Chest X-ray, PA view. Patient: 54 years old, sex F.
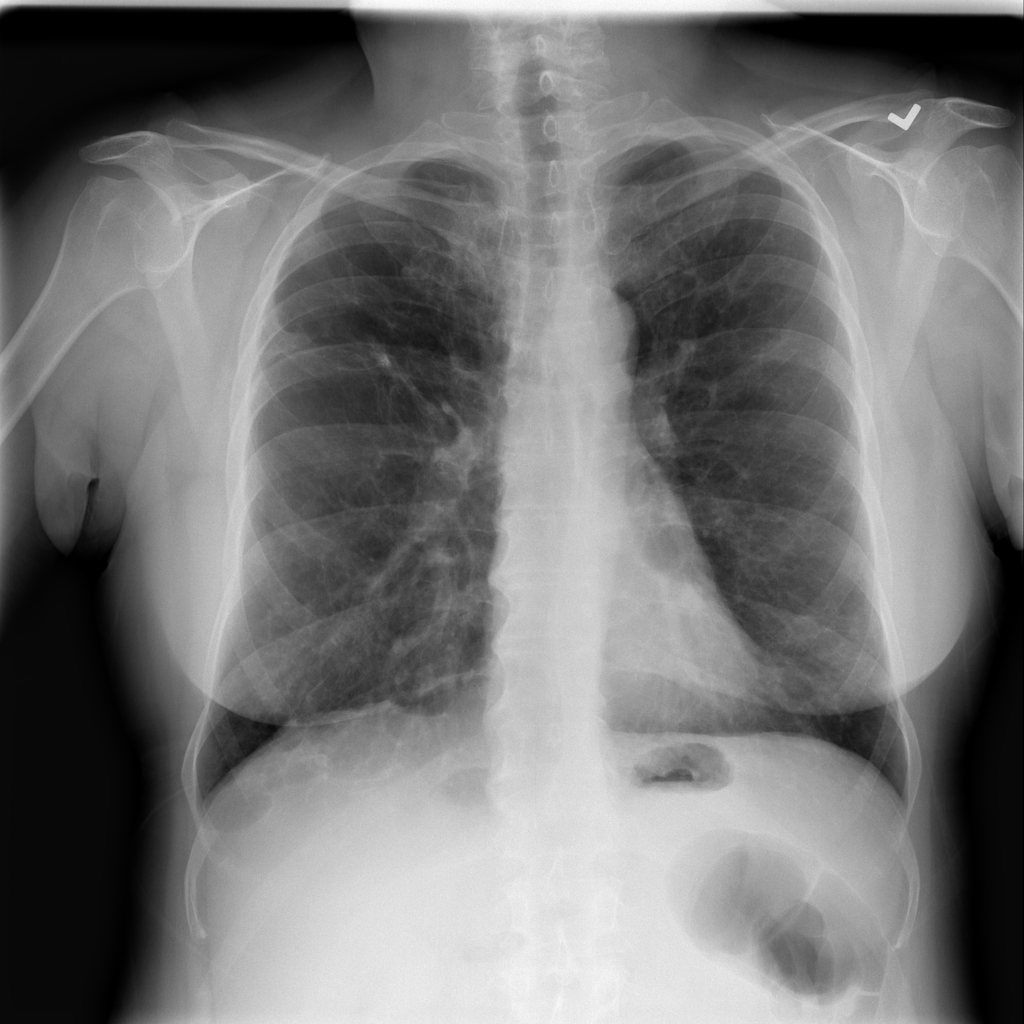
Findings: No Finding